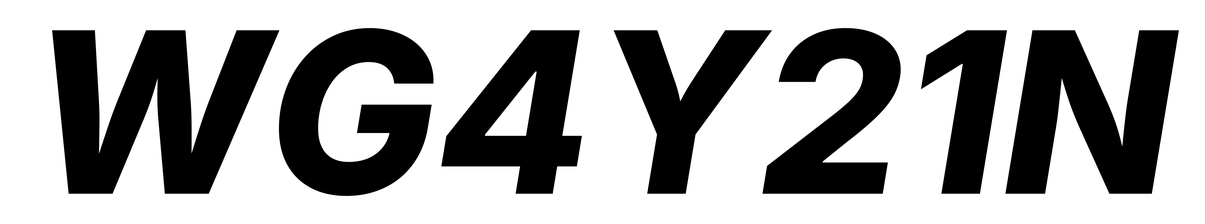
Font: Inter-Italic_ExtraBold_Italic